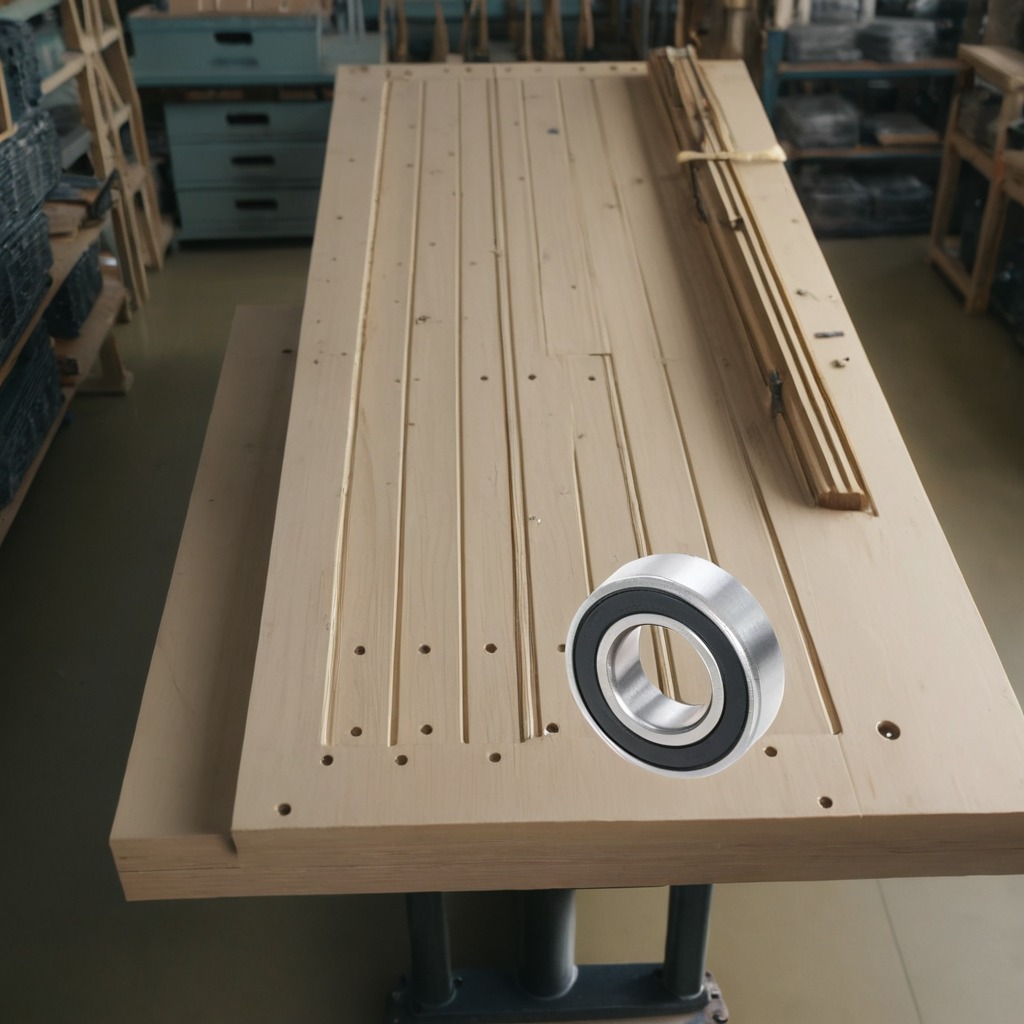
A metal ball bearing is lying on a workbench inside a coastal fishing gear workshop.